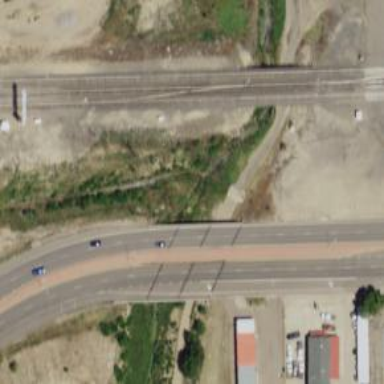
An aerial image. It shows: Asphalt bridge crossing trunk highway. The bridge is grade1 tracktype and part of expressway.